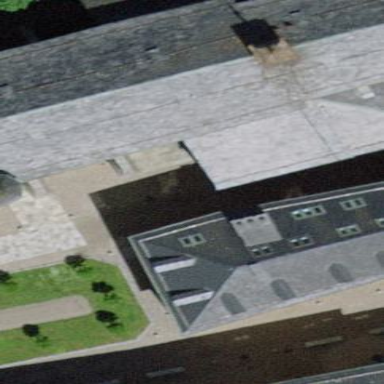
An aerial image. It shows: Building that is place of worship.